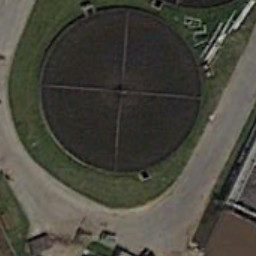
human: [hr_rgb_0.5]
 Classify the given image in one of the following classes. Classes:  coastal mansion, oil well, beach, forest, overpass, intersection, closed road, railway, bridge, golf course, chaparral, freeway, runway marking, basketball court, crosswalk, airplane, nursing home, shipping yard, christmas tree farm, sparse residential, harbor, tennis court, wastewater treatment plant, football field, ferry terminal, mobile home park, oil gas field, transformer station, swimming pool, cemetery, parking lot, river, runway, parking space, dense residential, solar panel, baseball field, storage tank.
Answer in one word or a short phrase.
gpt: wastewater treatment plant